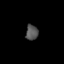
Tissue: skin
Cell type: Others
Senescence score: 0.6748
Nuclear area (px): 186
Mean DAPI intensity: 82.559